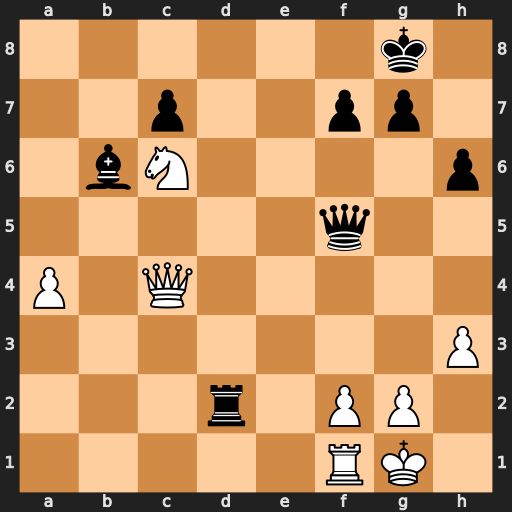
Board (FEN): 6k1/2p2pp1/1bN4p/5q2/P1Q5/7P/3r1PP1/5RK1
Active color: w
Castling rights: -
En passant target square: -
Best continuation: Ne7+ Kh7 Nxf5